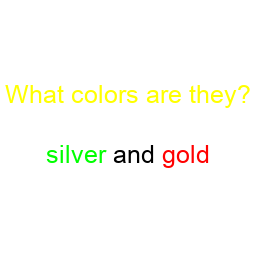
Color: lime, red
Color name shown: silver, gold
Background color: white
Question text color: yellow